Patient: sex M, age 75
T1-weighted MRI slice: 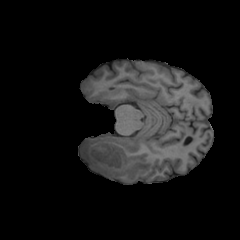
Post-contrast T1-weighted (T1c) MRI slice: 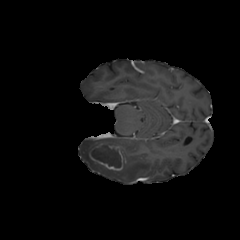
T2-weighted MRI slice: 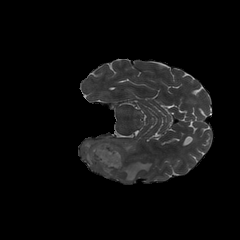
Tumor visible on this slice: yes
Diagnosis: Glioblastoma, IDH-wildtype
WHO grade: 4